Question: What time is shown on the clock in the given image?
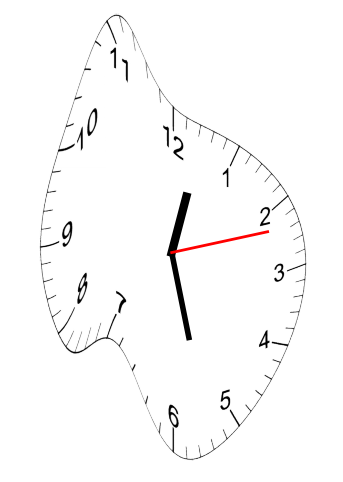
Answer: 12:27:12